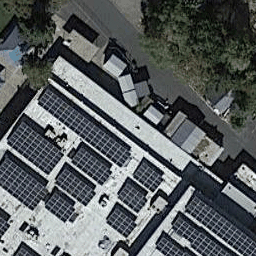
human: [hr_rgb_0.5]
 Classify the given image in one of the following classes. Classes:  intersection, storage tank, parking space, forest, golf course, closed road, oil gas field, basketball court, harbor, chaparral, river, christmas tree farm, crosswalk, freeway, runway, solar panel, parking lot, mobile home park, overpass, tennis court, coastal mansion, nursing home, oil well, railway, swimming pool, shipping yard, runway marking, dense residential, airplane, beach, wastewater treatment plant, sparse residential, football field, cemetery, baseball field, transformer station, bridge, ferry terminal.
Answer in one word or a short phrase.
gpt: solar panel